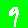
Digit: 9